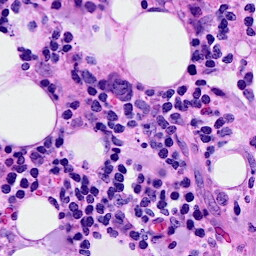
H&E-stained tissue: Breast